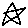
Label: star